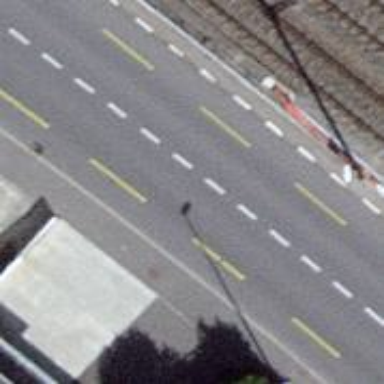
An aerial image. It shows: Primary highway with asphalt surface and designated lane for cyclists.